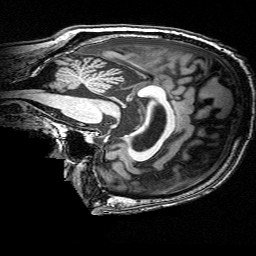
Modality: T1w
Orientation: sagittal
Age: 57
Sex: male
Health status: ill
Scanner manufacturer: siemens
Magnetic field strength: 3 T
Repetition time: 0.0025 s
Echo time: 0.00336 s